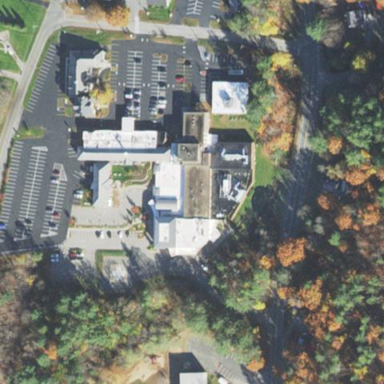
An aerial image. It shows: Healthcare facility identified as hospital.